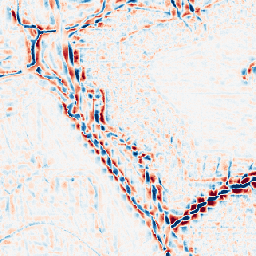
Category: wavelet
Decomposition family: wavelet_biorthogonal
Decomposition parameters: wavelet: bior2.4
level: 3
Upsampling method: area
Upsampling parameters: scale: 8
Upsampling scale: 8